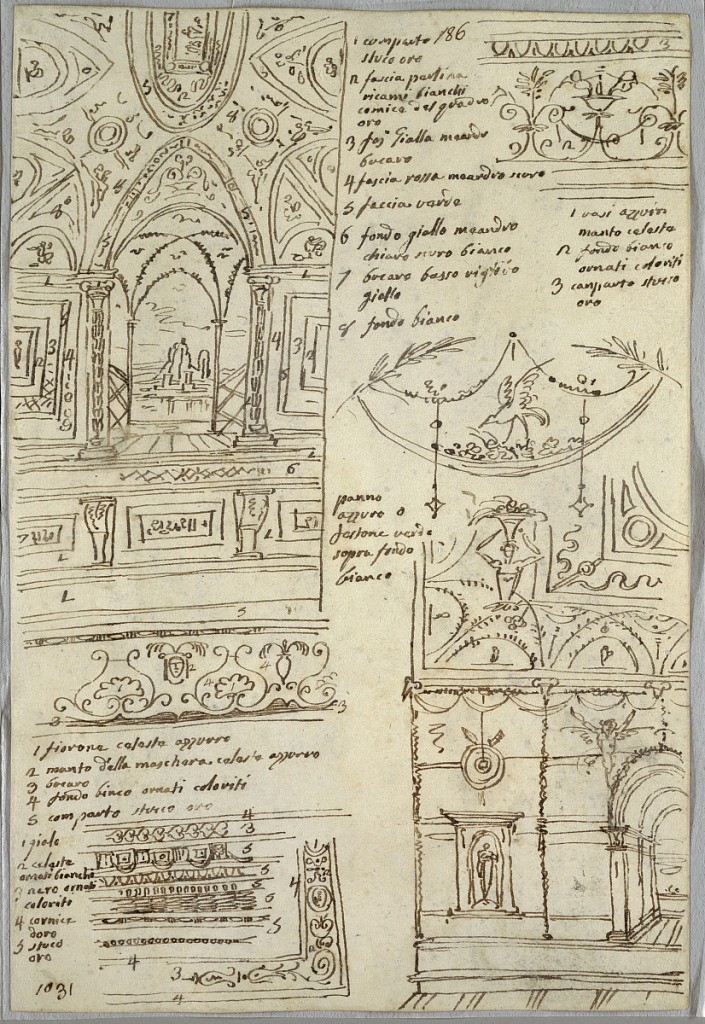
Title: Decorative Studies; Verso: Anatomical Studies
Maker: Felice Giani, Italian, 1758–1823
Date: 1814–18
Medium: Pen and ink over graphite on laid paper
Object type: Drawing
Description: Two studies of partition with grotesque; three friezes with grotesque and masks. Verso: two anatomical studies of knees in profile and frontal views.